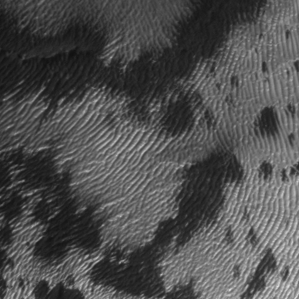
Label: frost